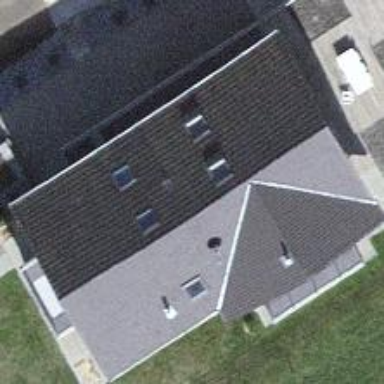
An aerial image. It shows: Simple house.